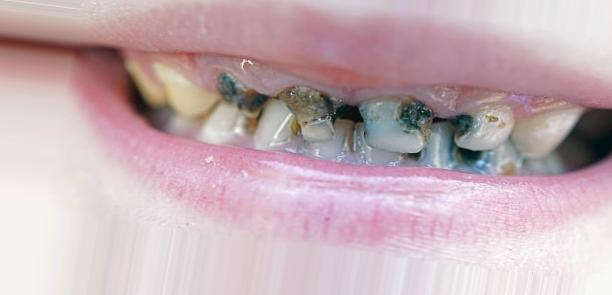
Condition: Caries